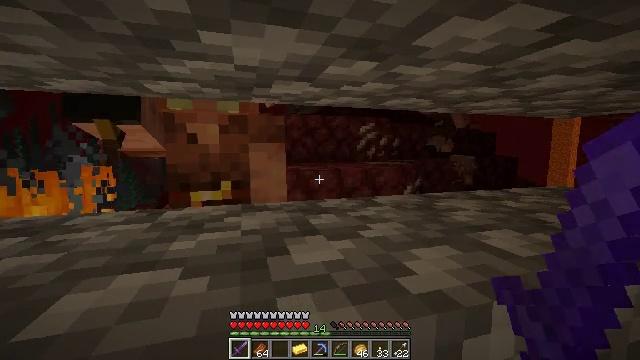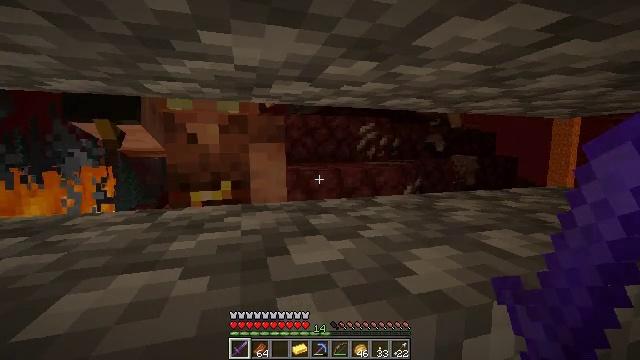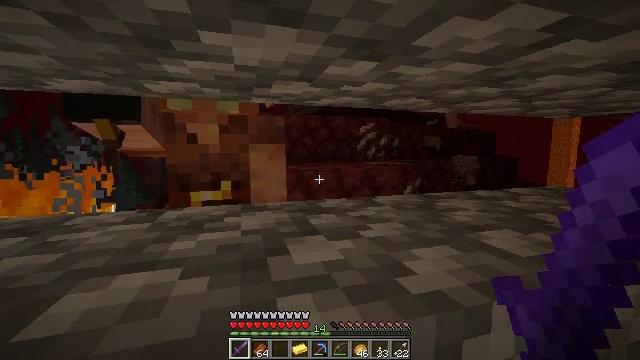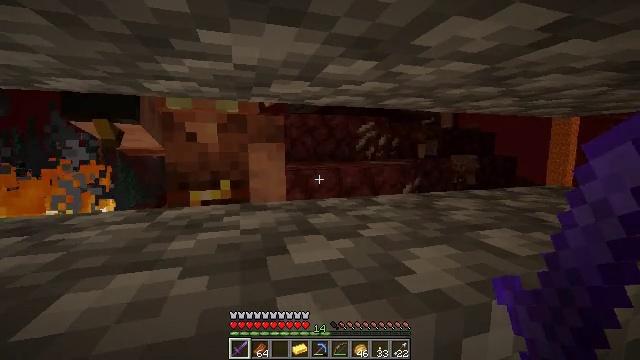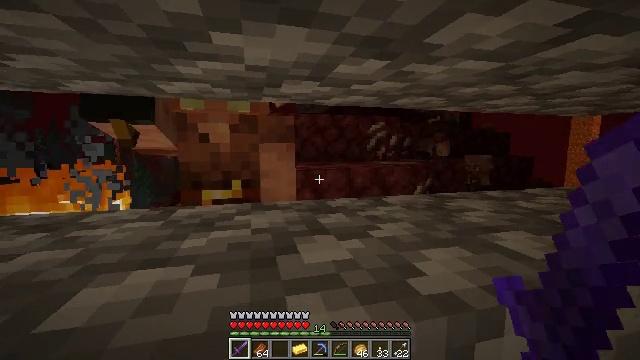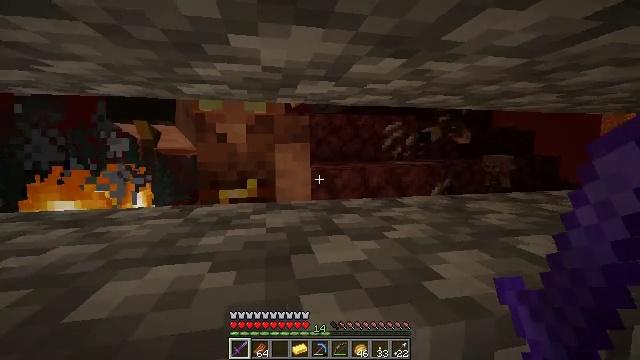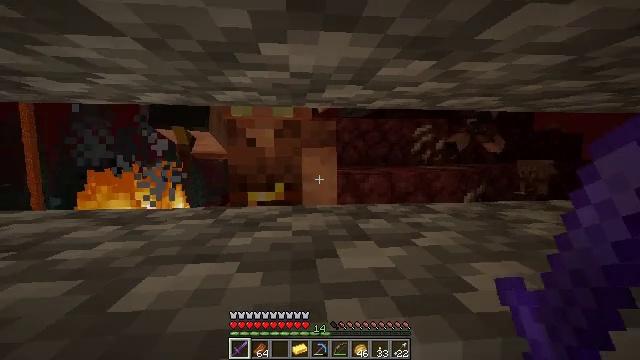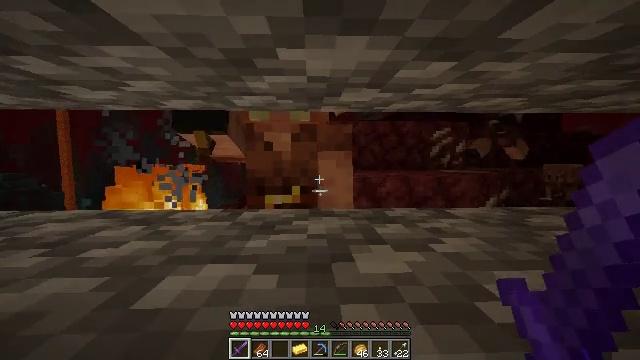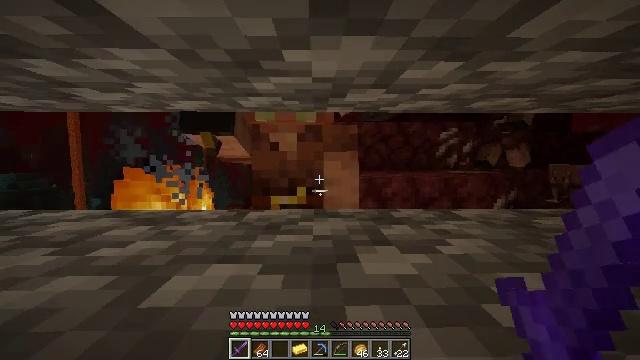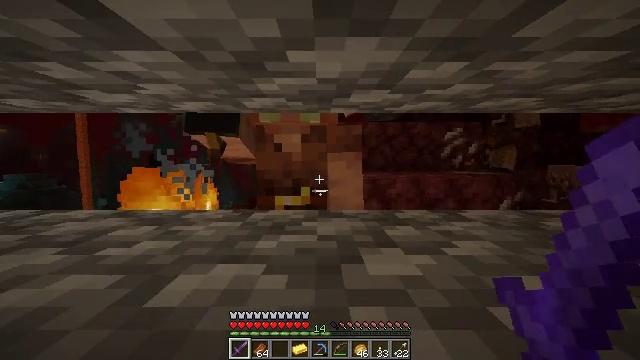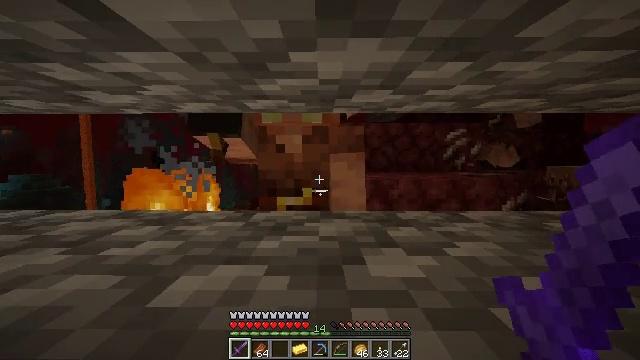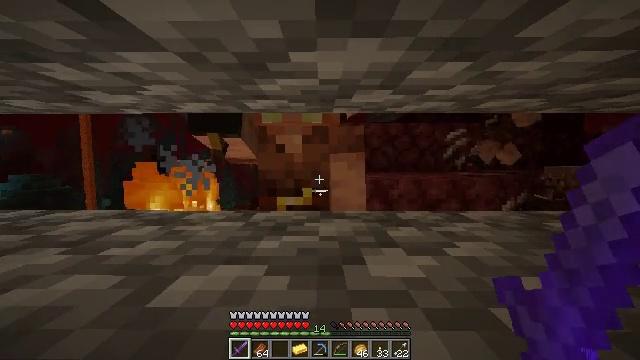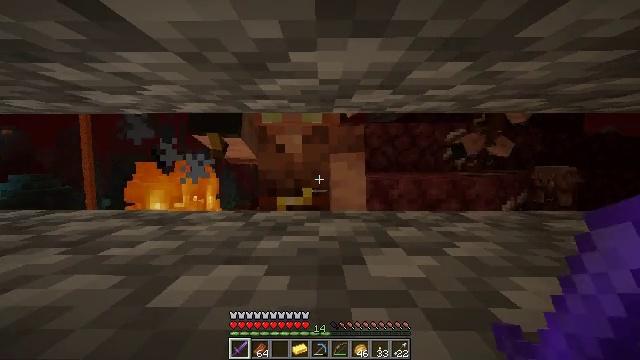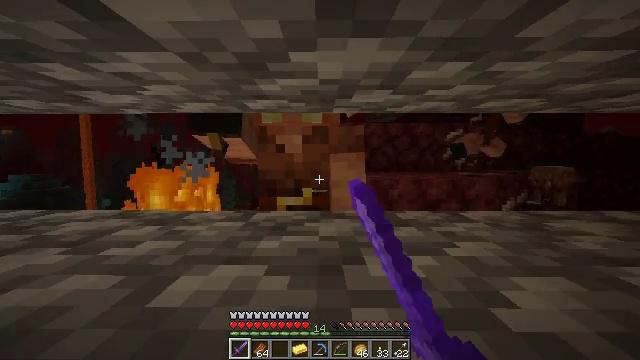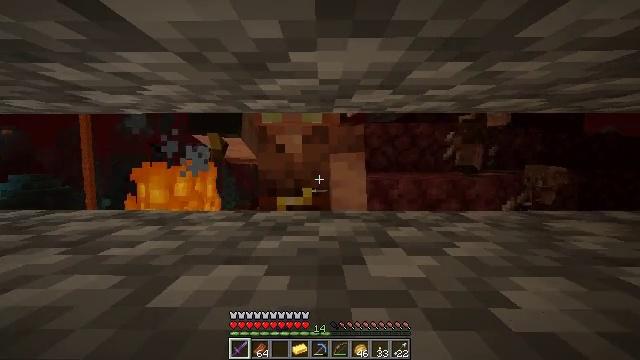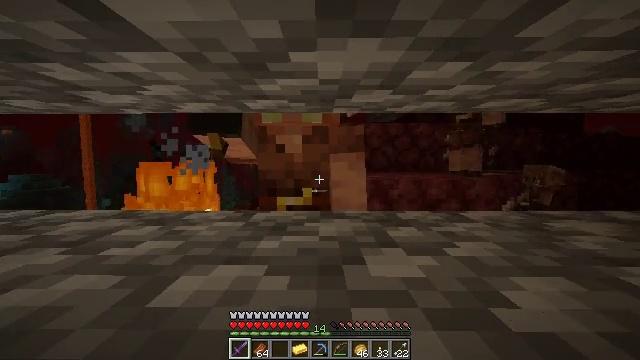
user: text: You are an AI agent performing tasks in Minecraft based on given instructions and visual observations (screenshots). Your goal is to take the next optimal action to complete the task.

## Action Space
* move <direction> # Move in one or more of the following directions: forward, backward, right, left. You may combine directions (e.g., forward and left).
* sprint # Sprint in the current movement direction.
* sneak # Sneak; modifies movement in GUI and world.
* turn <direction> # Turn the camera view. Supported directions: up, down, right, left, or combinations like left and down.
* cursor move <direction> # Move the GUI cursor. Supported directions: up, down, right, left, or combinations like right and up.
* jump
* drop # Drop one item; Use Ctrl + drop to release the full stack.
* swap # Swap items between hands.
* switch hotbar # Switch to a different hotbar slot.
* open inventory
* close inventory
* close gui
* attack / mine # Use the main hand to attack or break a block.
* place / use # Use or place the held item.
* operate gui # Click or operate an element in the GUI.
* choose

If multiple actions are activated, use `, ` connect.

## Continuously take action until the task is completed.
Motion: motion action
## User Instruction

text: Hunt the piglin.
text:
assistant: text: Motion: no_op
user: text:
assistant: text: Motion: no_op
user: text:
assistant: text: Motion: no_op
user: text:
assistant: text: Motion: turn left
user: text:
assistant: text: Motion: turn left
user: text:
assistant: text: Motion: turn left
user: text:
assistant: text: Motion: turn left
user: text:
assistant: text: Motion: turn left
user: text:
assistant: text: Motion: no_op
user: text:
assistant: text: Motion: no_op
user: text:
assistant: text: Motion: no_op
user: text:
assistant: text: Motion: attack / mine
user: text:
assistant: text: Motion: attack / mine
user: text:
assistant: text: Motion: attack / mine
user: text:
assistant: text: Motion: no_op
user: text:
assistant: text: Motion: no_op
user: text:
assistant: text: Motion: no_op